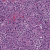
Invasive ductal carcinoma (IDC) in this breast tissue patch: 1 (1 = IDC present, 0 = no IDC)